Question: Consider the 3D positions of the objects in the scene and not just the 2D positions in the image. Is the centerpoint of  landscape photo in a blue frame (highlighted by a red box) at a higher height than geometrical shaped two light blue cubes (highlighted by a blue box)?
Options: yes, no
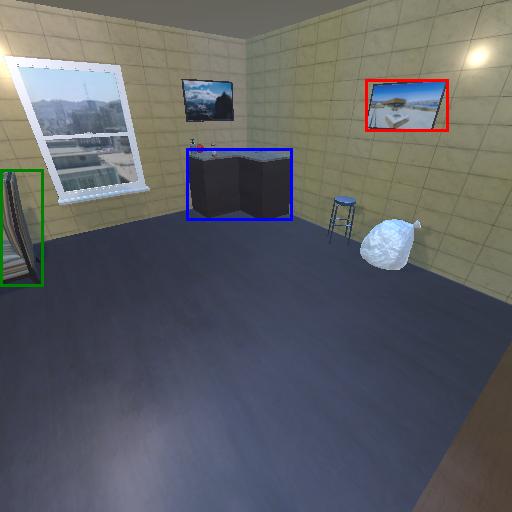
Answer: yes